一年级 · 组合几何学
如图,

) 个正方形。
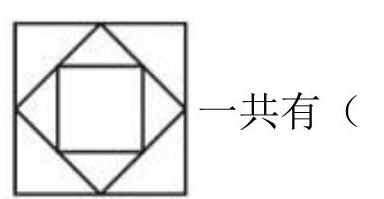
答案: 3